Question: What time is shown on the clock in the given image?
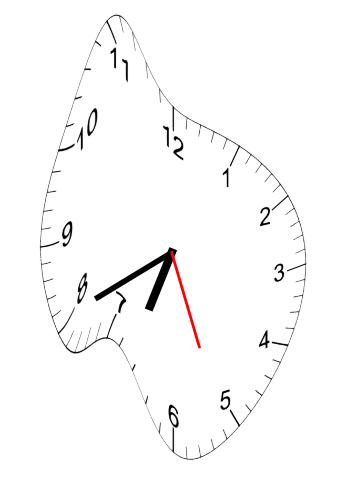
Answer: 06:40:26